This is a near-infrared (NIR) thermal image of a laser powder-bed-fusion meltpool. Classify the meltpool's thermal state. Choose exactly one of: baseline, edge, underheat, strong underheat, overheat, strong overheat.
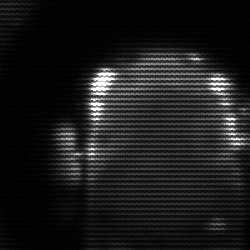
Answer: baseline